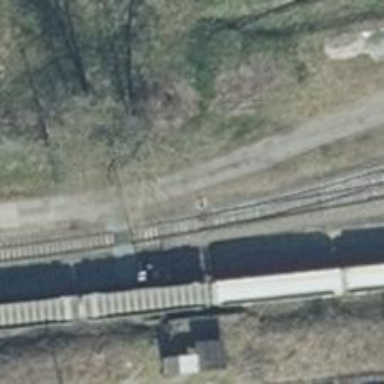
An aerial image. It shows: Railway switch.